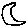
Label: moon